Question: What is the reading of the measurement in the image?
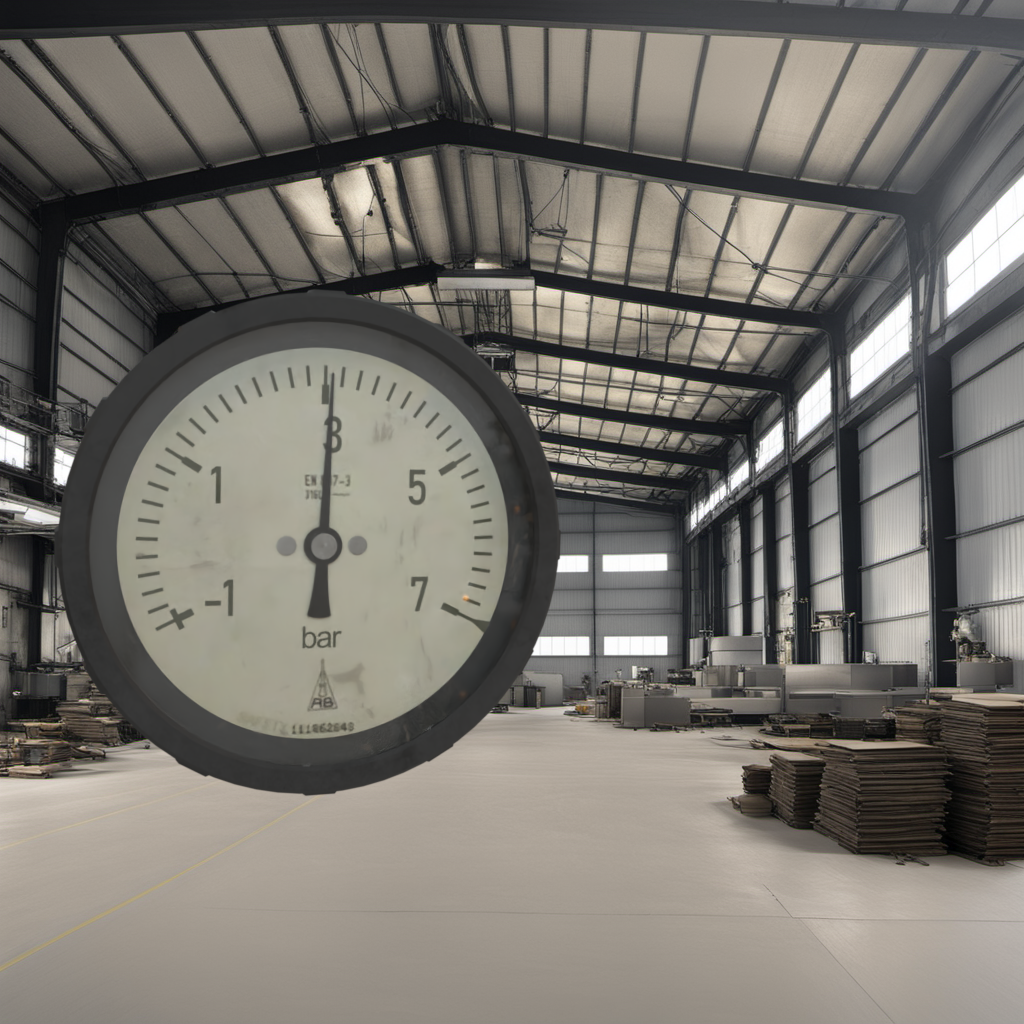
Answer: The result is 3.08
Question: What is the reading range of this measurement?
Answer: The range is from -1 to 7
Question: What is the minimum and maximum reading range of the measurement in the image?
Answer: The minimum value is -1 and the maximum value is 7